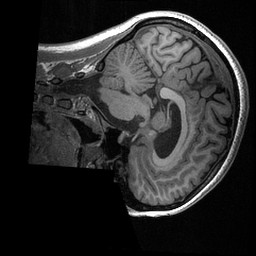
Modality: T1w
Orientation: sagittal
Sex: female
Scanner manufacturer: ge
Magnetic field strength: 3 T
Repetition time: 0.0064 s
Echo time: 0.00281 s